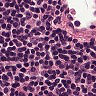
Metastatic tissue present: no